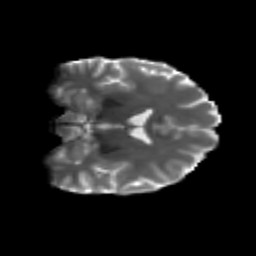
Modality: T2w
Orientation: coronal
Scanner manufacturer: siemens
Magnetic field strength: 3 T
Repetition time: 4.16 s
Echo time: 0.0806 s